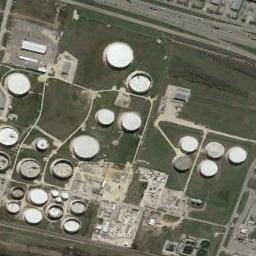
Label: storage_tank